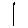
Label: line